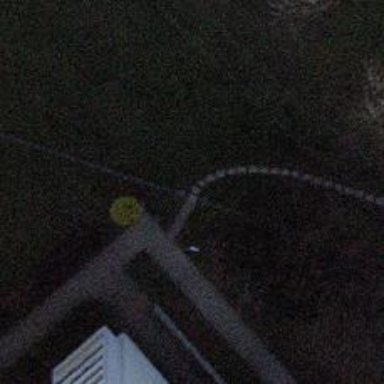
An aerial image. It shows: Entrance with barrier.